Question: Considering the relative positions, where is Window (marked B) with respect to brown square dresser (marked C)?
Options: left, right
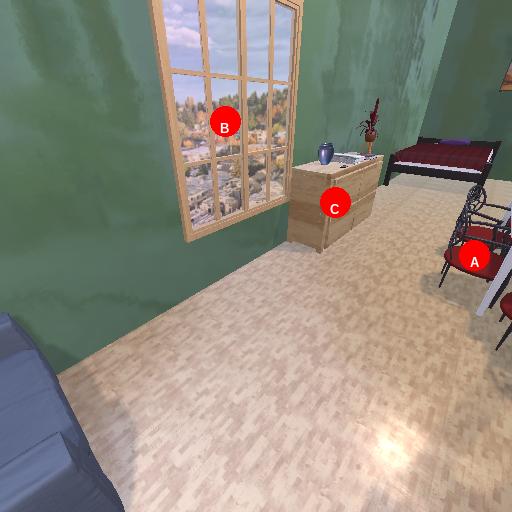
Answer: left